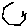
Label: hexagon